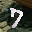
Label: 7